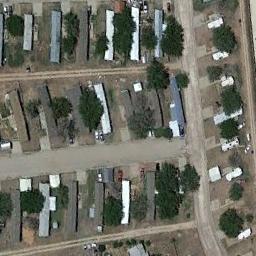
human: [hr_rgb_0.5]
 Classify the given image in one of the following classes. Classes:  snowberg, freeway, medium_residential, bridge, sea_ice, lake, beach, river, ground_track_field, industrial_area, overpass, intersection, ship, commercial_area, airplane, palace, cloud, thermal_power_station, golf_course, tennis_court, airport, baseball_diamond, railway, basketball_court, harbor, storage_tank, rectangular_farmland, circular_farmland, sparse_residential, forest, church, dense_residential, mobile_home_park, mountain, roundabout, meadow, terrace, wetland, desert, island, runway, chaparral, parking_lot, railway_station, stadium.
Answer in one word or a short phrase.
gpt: mobile_home_park